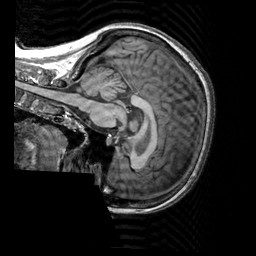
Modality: T1w
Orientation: sagittal
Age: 53
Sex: female
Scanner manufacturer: siemens
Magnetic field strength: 3 T
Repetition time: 2.3 s
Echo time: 0.00303 s